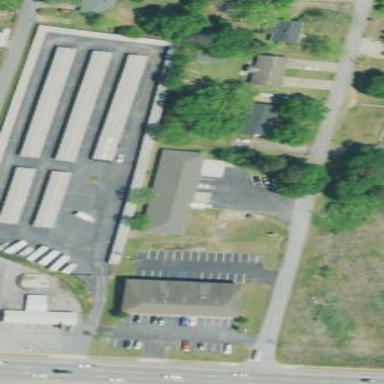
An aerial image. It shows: Commercial area with storage rental shop.